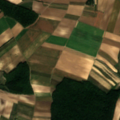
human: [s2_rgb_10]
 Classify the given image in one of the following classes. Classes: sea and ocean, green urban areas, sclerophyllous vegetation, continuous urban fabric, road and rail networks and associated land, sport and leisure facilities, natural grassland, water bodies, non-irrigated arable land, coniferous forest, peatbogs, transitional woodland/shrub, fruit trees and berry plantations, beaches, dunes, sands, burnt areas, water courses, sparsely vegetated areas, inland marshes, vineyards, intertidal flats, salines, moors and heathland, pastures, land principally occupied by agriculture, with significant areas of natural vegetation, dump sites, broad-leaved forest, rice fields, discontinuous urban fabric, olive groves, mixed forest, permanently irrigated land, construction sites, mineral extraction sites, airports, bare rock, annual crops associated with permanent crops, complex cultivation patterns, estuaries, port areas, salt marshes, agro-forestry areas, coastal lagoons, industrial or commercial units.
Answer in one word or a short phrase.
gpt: non-irrigated arable land, complex cultivation patterns, land principally occupied by agriculture, with significant areas of natural vegetation, broad-leaved forest